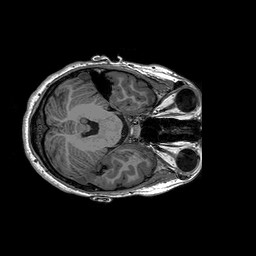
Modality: T1w
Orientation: coronal
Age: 25
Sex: female